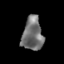
Tissue: skin
Cell type: Epithelial cells
Senescence score: 0.1615
Nuclear area (px): 676
Mean DAPI intensity: 113.654